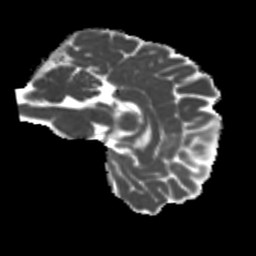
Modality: MD
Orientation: sagittal
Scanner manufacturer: siemens
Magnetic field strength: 3 T
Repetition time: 4 s
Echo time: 0.0594 s